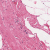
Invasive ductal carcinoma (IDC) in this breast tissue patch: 0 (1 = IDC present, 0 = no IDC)